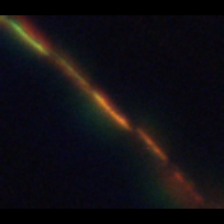
Taxon: Psuedo-nitzschia
Group: Diatoms